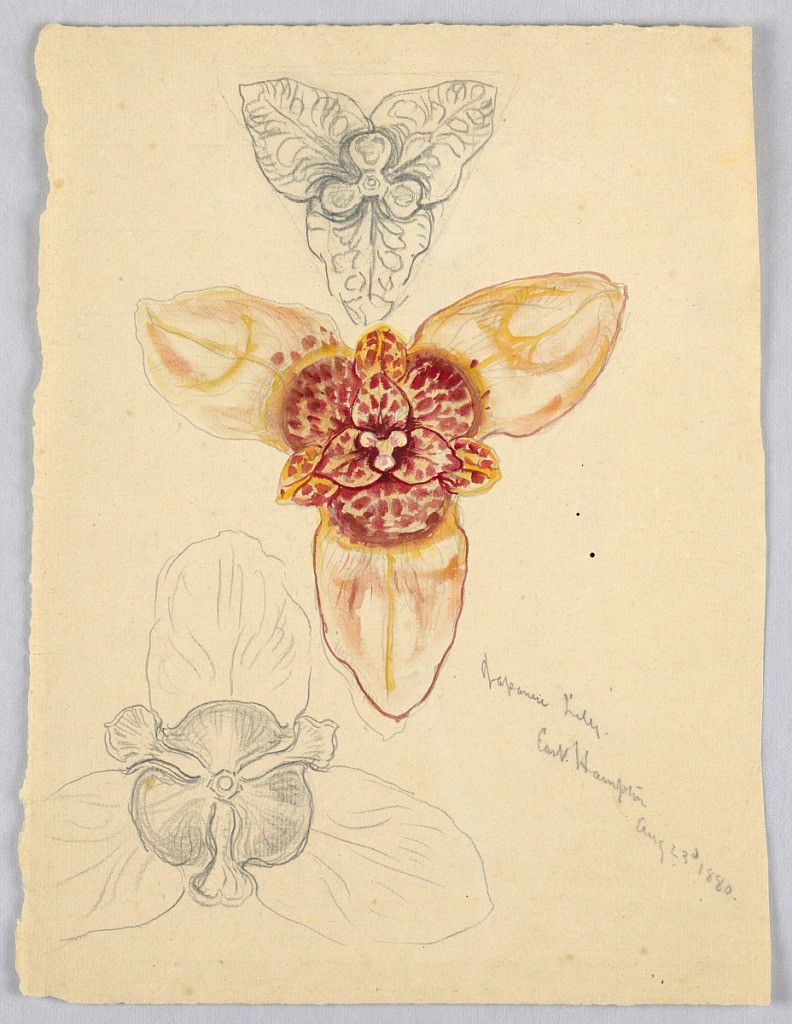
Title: Japanese Lily, East Hampton
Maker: Samuel Colman, American, 1832–1920
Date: August 23, 1880
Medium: Brush and watercolor, graphite on cream laid paper
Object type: Drawing
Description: Study of Japanese lily in watercolor; two additional sketches of the flower in graphite. Verso: studies of stalk and flower.